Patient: sex F, age 66
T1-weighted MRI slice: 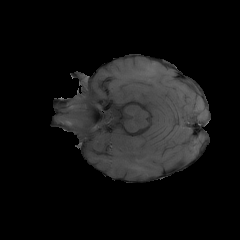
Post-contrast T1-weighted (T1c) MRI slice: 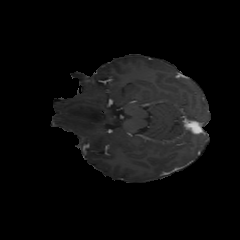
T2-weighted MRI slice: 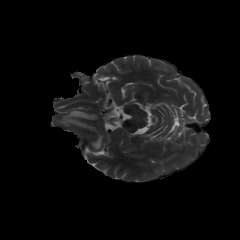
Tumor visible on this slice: yes
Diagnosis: Glioblastoma, IDH-wildtype
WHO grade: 4